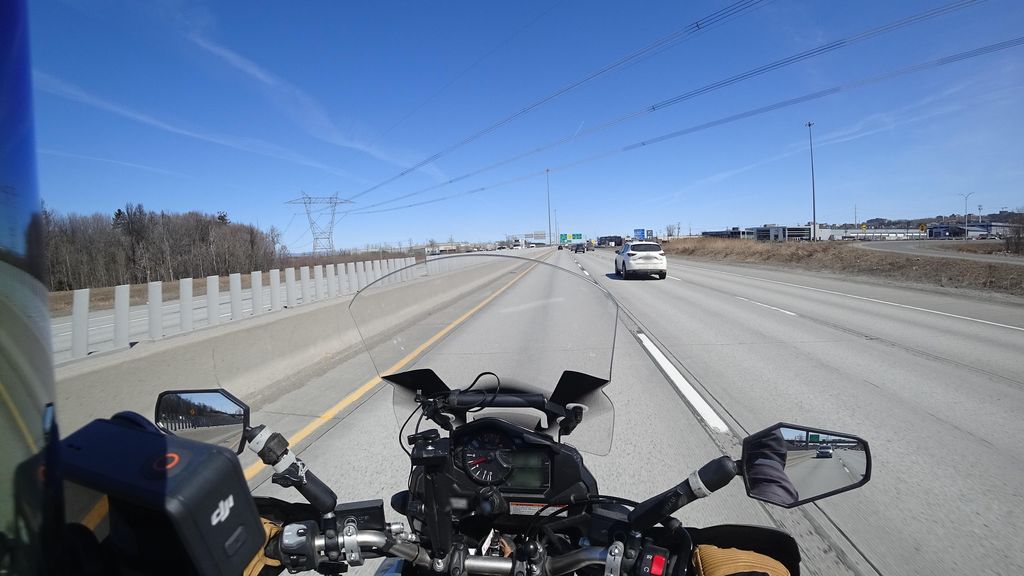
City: quebec_city